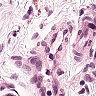
Metastatic tissue present: no